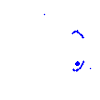
Particle: kaon